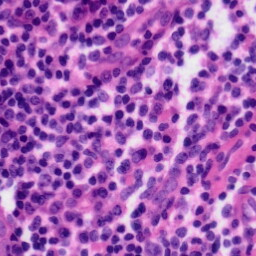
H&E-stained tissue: Tonsil